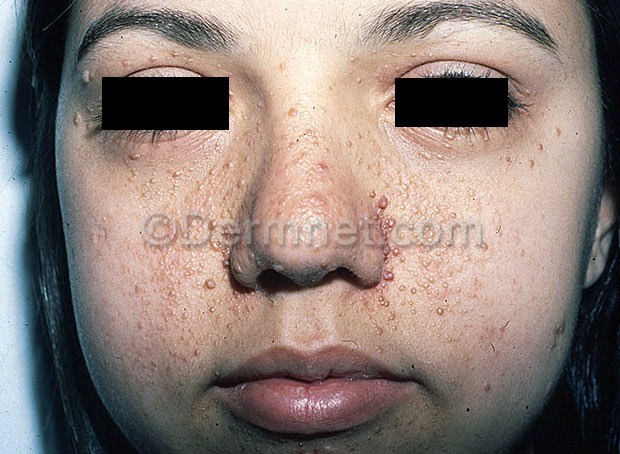
Disease: Systemic Disease